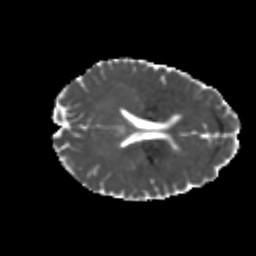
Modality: MD
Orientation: axial
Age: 22
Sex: female
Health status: healthy
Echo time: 0.074 s